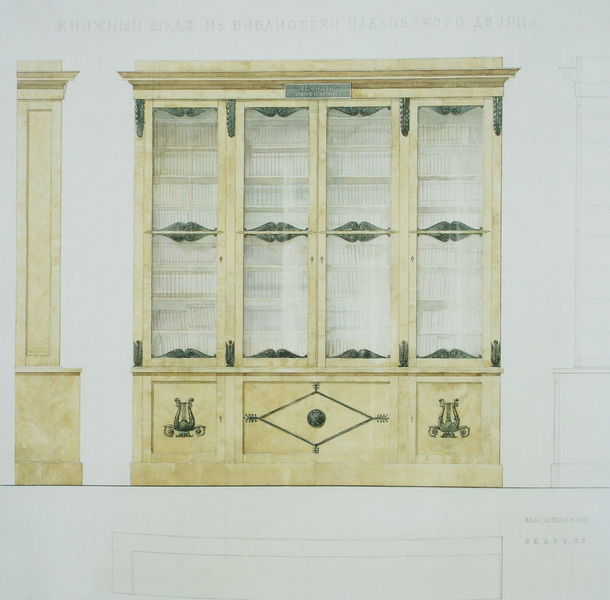
Titel: Plan für die Wiederherstellung des Mobiliars der Großen Bibliothek von Rossi
Künstler: N. W. Below
Standort: St. Petersburg
Institution: Schloss Pawlowsk
Schlagwörter: weiß, gelb, grün, ocker, ausschnitt, braun, fenster, glas, hell, holz, schwarz, skizze, tür, zeichnung, beige, muster, ornament, regal, wand, architektur, kragen, instrument, möbel, gold, klassizismus, musik, kreis, bücher, schrank, ansicht, türen, grafik, graphik, türe, laden, pilaster, jugendstil, inschrift, musikinstrument, ornamente, vier, schild, linie, scheiben, schlicht, punkt, kugel, entwurf, vitrine, intarsien, fries, raute, sims, biedermeier, griechisch, rechteckig, plan, regale, kasetten, kassetten, laute, beschlag, empire, harfe, lyra, glastür, welt, design, beschläge, bücherschrank, zapfen, elfenbein, harfen, russisch, aufriss, zeichnungen, element, etwurf, elfenbeinfarben, fensterschrank, glässer, notenschrank, rhombe